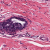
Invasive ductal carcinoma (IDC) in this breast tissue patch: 0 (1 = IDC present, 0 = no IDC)